Brain MRI, t1w sequence, axial 2D slice.
Patient: age 26, sex F, weight 78 kg, height 1.78 m
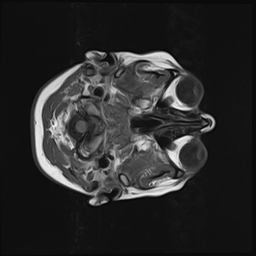